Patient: sex M, age 77
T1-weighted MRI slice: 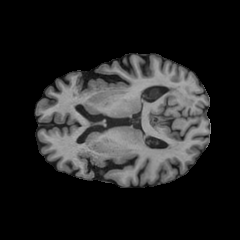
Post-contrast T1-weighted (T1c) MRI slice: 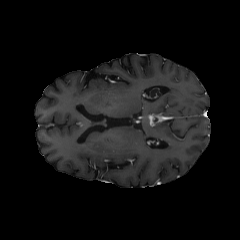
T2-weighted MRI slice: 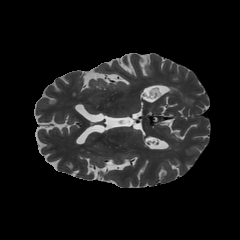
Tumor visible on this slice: no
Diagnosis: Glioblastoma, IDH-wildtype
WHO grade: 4